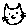
Label: cat